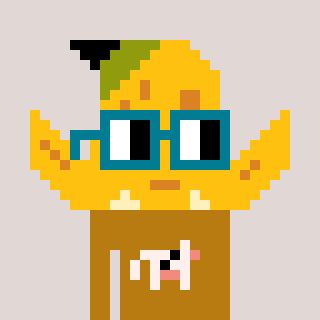
a pixel art character with square dark green glasses, a banana-shaped head and a gold-colored body on a warm background